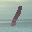
Label: 1